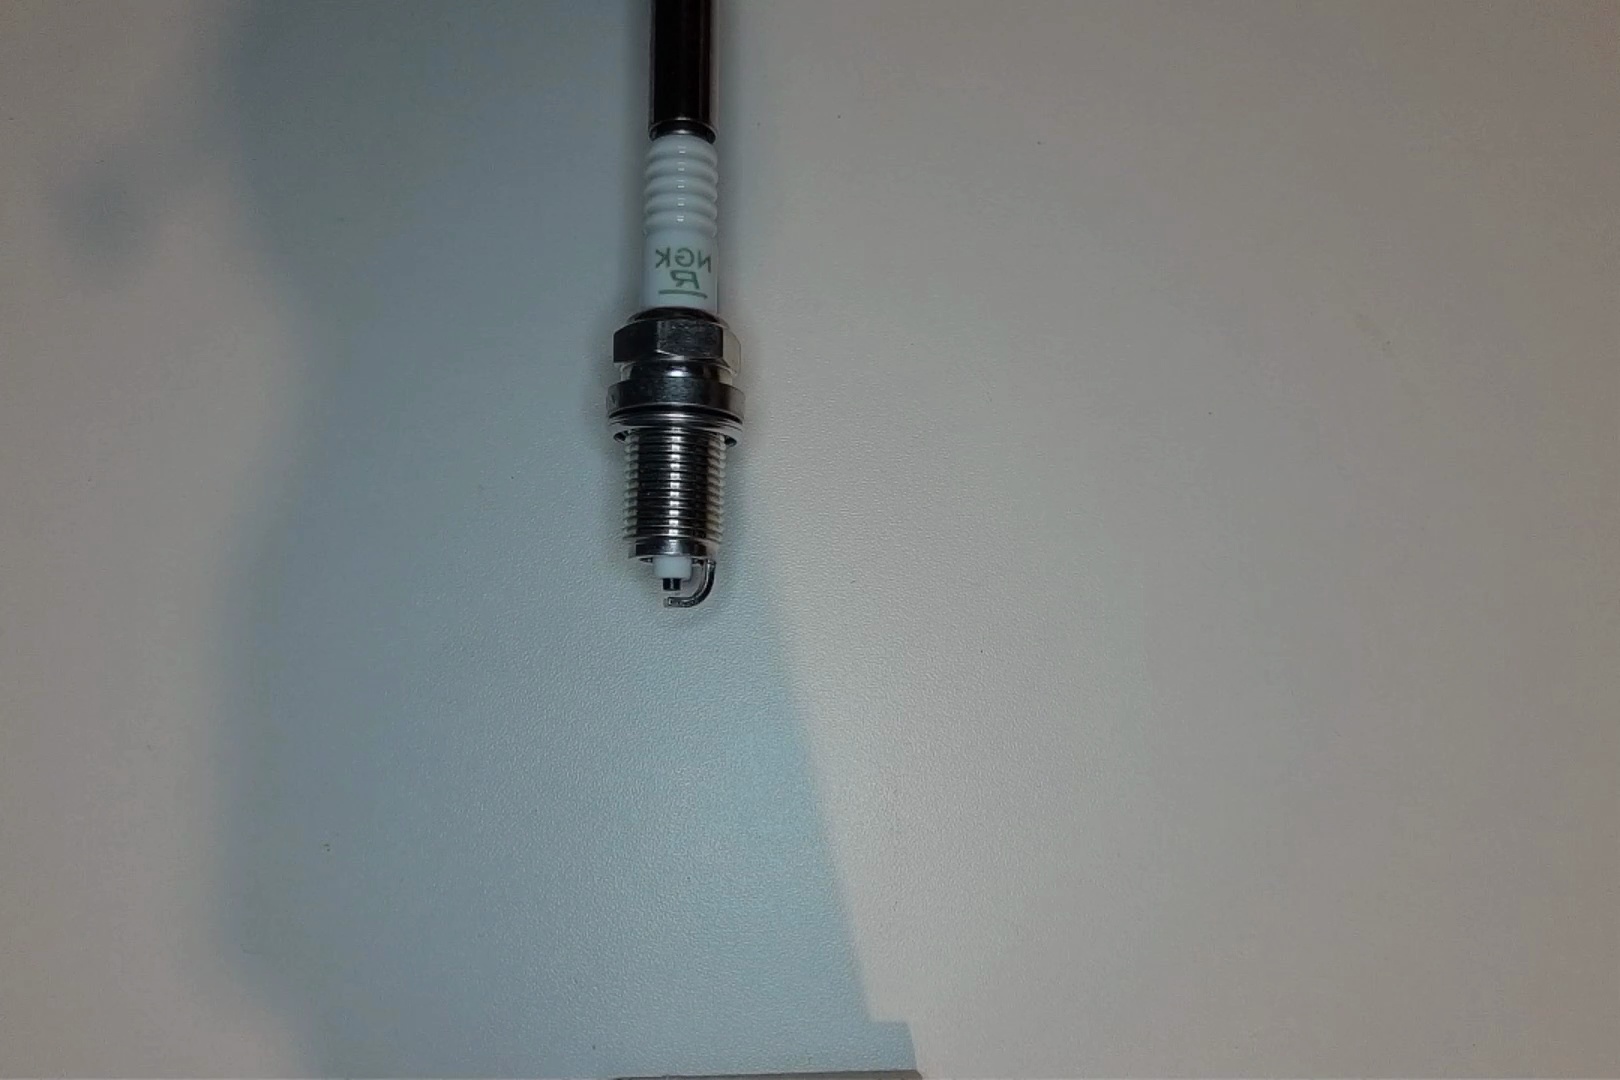
Label: no anomaly